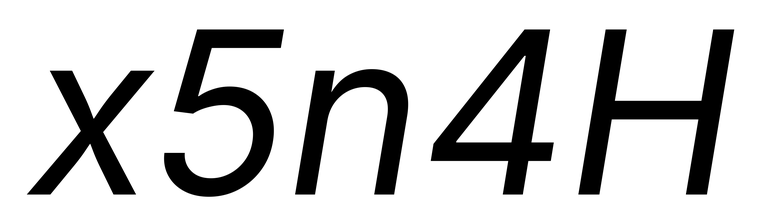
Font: Inter-Italic_Italic